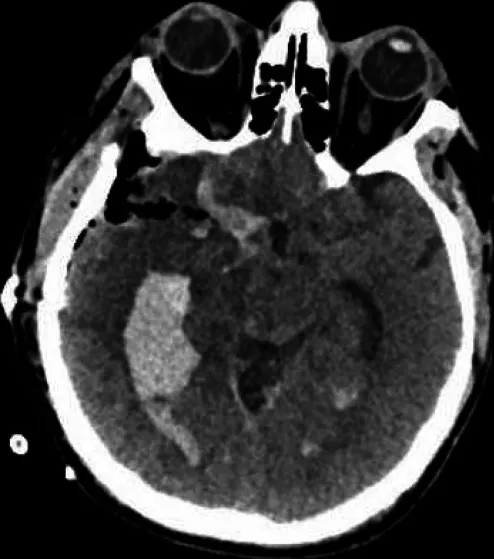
Postoperative noncontrast head computed tomography (CT) scan. Postoperative CT scan of the surgical bed demonstrating hematoma evacuation and resection of the lesion.
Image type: radiology (ct)